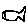
Label: fish